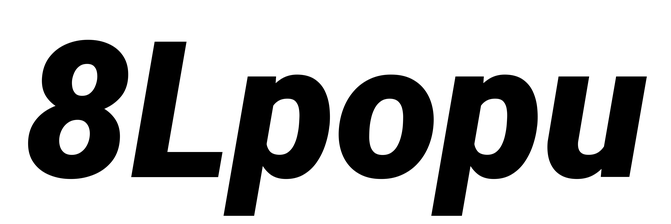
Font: Roboto-Italic_Black_Italic